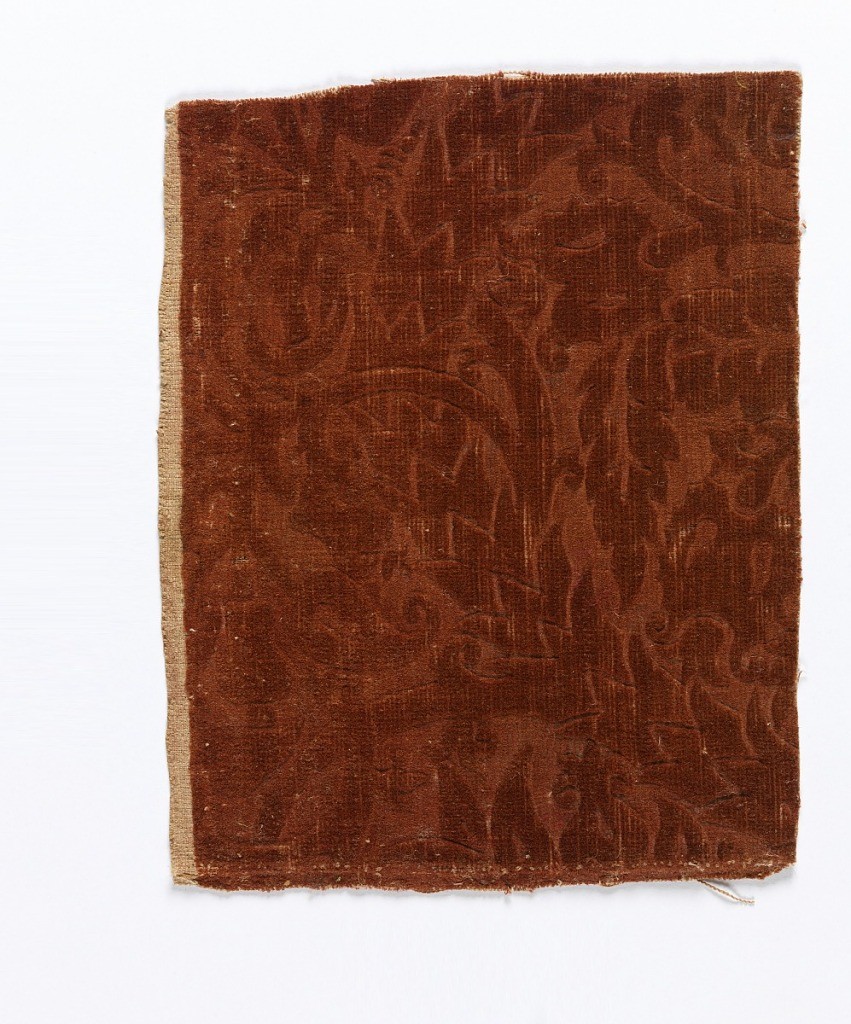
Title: Fragment
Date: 16th century
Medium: wool mohair Technique: supplementary warp pile (velvet), embossed
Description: Fragment of embossed wool velvet with a pattern of scrolling stems and leaves, in deep red.